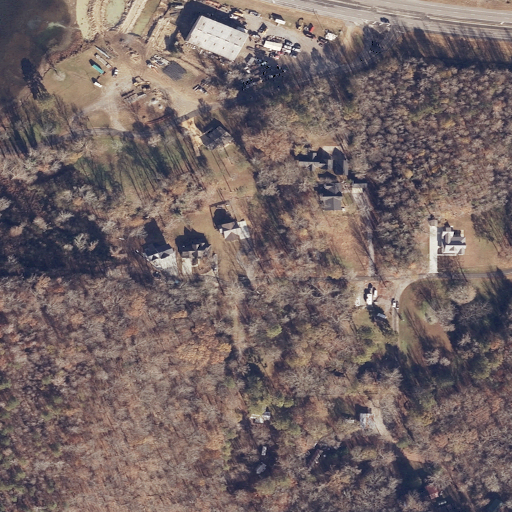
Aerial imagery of valley in Alabama named Mitchell Hollow containing deciduous forest, open development, medium intensity development, shrub, open water, low intensity development, grassland, pasture, and mixed forest